Question: I'm trying to setup ZingChart so it will plot data from a local CSV file.
I have a working example using the csv and data-string attributes that renders the graph without issues:
'''
<!DOCTYPE html>
<html>
<head>
<script src="zingchart/zingchart.min.js"></script>
<script>
zingchart.MODULESDIR = "zingchart/modules/";
</script>
<style></style>
</head>
<body>
<div id='myChart'></div>
<script>
var myConfig = {
"type": "line",
"csv":{
"data-string":"Model|Highway|City_Ford 150|19|16_Mazda S3|30|21_Prius|42|35",
"row-separator":"_",
"separator":"|"
}
};
zingchart.render({
id: 'myChart',
data: myConfig,
height: 400,
width: "100%"
});
</script>
</body>
</html>
'''
However changing the csv so it links to a file instead raises an error:
'''
"csv": {
"url": "zingchart/data01.csv"
}
'''
ZingChart error loading CSV file

In the ZingChart tutorials there are links to JSFiddle so you can freely edit the javascript and see the results. On them I am also getting the same error screen if they are using the csv/url configuration option.
Am I missing something?
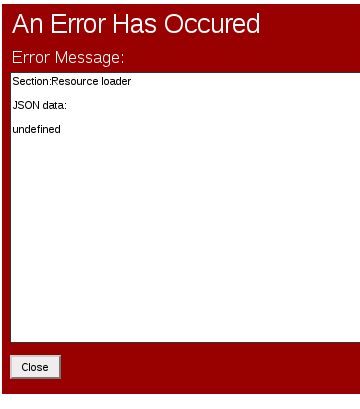
Answer: You are making a cross-origin request to the ZingChart documentation website which does not allow you to use their resources on your site/local server.
If you open up the console, you will see:
'No 'Access-Control-Allow-Origin' header is present on the requested resource. Origin 'null' is therefore not allowed access.'
Wherever your 'index.html' page is located, you need a directory called with a file named . Also, since this is an XHR request, you will need to either upload this on a website/server or start your own local Apache web server instance e.g. WAMP, LAMP, AMPPS, XAMPP.